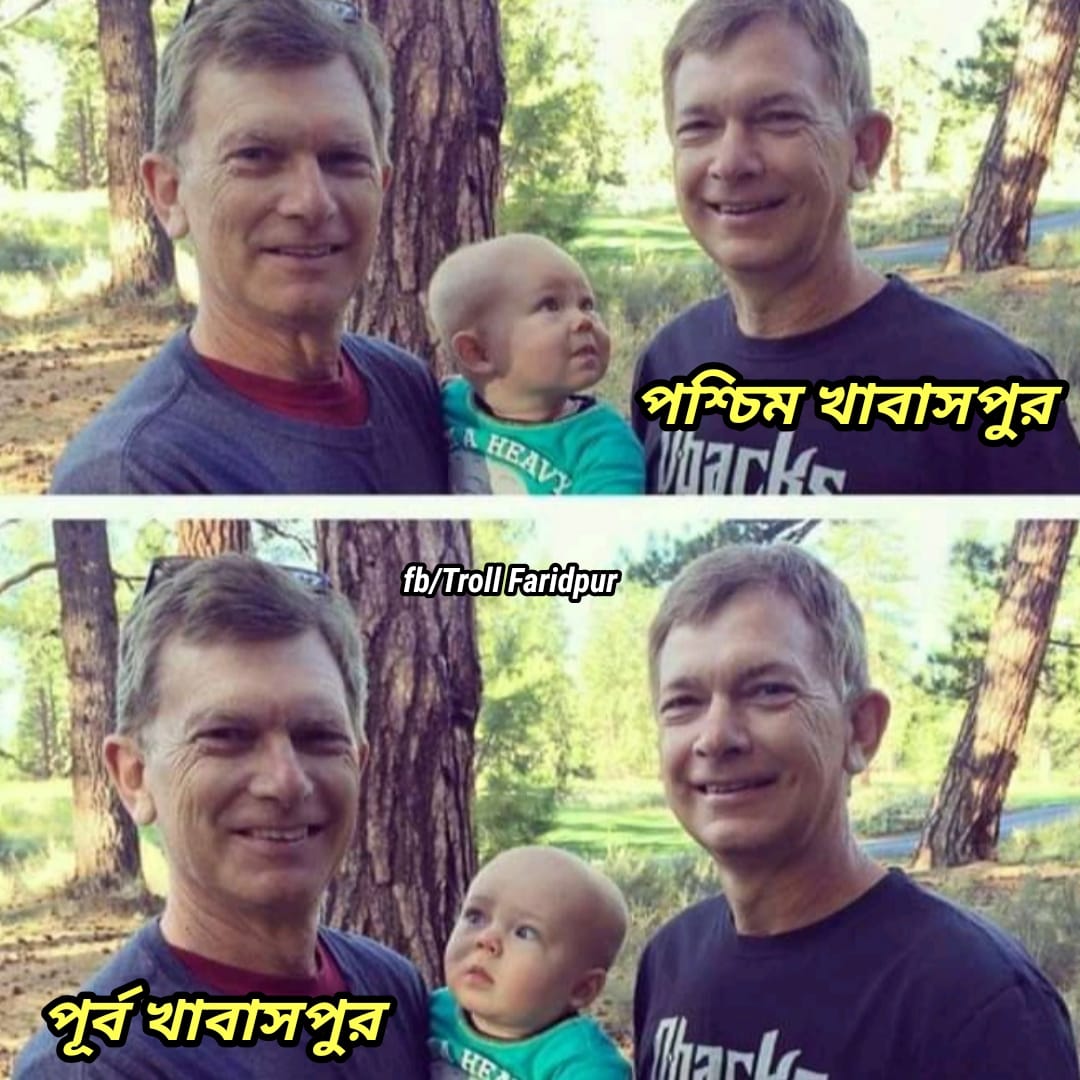
Caption: পশ্চিম খাবাসপুর      পূর্ব খাবাসপুর
Label: non-hate